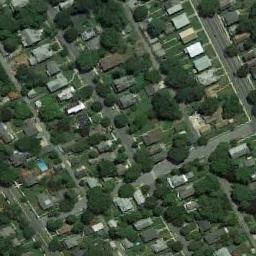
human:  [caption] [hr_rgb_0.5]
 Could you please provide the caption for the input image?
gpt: The dense residential is next to the road and some trees .

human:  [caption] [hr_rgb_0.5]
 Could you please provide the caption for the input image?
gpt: In densely populated areas there are many roads and neatly arranged houses and trees, As well as many vehicles and large lawns .

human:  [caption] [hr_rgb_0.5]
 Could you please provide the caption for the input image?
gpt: There are a lot of trees in the residential area and a road nearby .

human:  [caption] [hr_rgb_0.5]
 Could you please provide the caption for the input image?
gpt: A dense residential area has a lot of greenery and some houses neatly arranged .

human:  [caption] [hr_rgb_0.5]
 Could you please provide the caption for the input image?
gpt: There are buildings with green trees around on dense residential area .